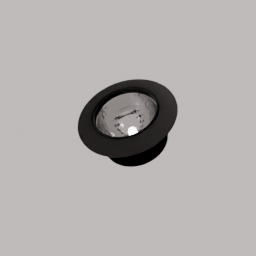
Label: lighting